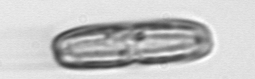
Label: Ephemera